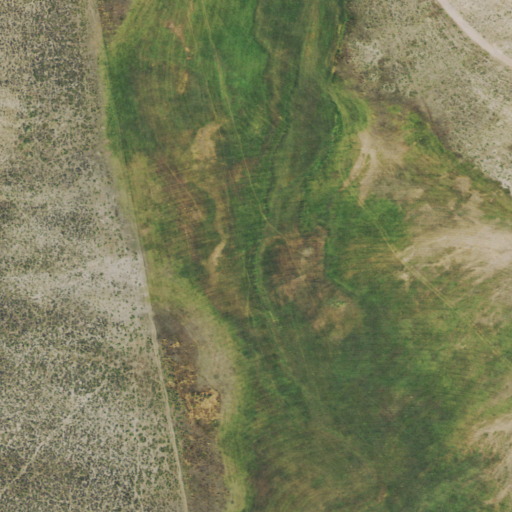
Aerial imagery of valley in Colorado named Bord Gulch containing pasture and shrub